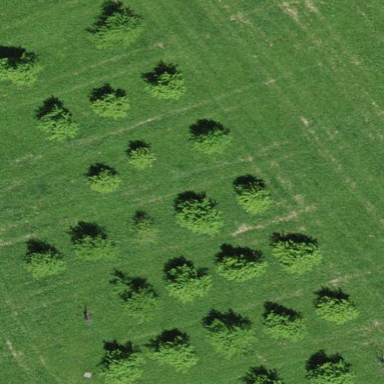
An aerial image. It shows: Orchard.